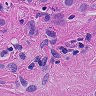
Metastatic tissue present: yes